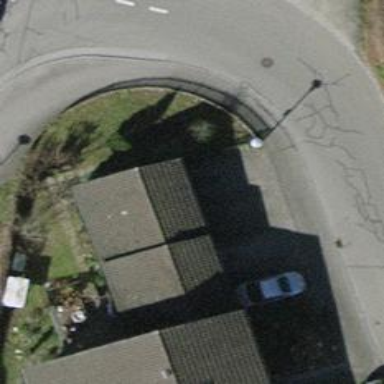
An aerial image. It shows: Group of garages.